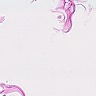
Metastatic tissue present: no